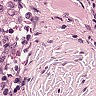
Metastatic tissue present: no